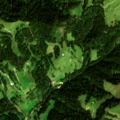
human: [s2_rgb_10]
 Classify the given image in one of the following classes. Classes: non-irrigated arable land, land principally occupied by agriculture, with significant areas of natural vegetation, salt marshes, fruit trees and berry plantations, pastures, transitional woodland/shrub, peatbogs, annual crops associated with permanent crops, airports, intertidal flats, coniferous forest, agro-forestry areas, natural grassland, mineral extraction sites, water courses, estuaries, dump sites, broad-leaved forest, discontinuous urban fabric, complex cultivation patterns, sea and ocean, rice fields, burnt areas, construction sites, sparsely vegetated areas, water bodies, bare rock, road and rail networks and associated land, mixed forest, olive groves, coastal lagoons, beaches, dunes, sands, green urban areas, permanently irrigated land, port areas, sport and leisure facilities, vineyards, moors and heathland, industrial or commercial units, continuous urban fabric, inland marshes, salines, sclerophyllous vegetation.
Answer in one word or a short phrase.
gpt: pastures, land principally occupied by agriculture, with significant areas of natural vegetation, coniferous forest